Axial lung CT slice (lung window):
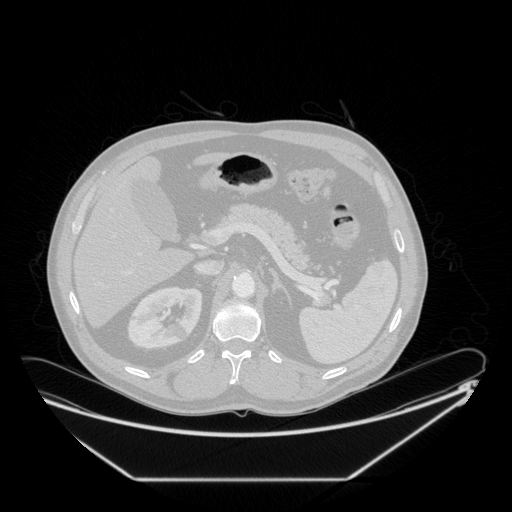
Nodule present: no